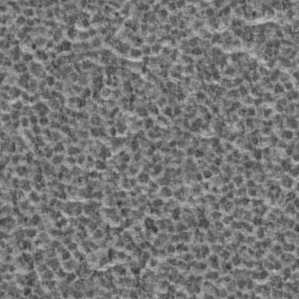
Label: frost